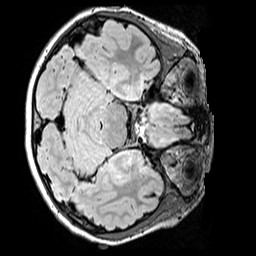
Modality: FLAIR
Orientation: axial
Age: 11
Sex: male
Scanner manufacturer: siemens
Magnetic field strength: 3 T
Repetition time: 5 s
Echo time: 0.388 s